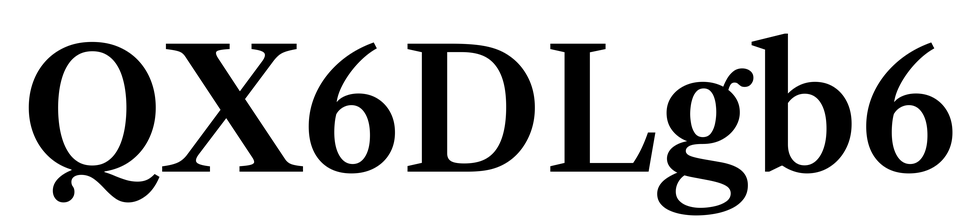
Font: LibreCaslonText_SemiBold